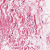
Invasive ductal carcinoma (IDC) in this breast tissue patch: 0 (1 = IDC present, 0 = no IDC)